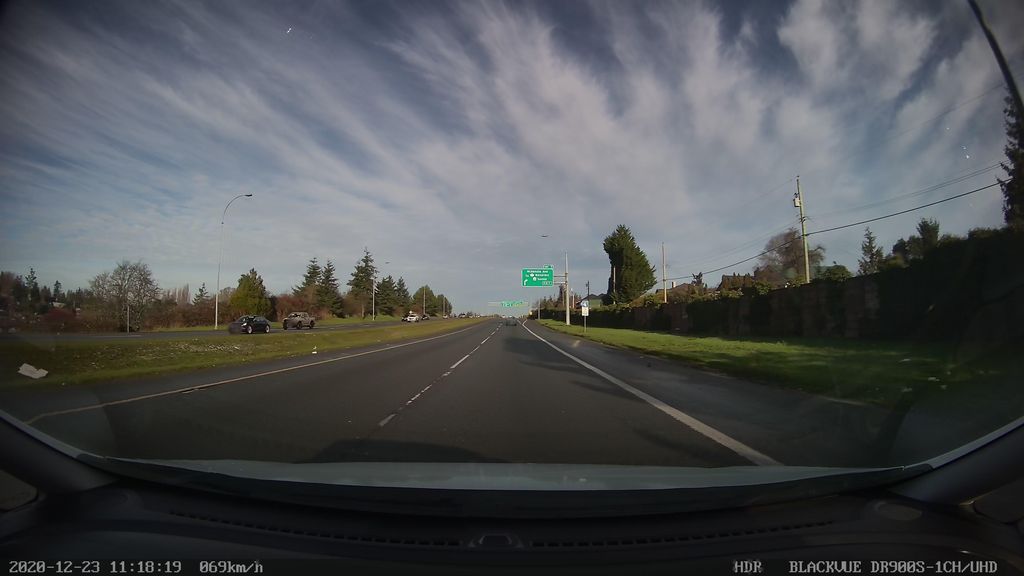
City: victoria